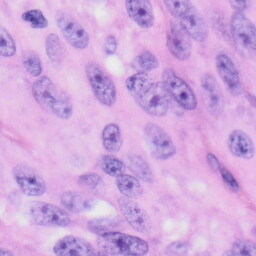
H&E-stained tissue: Skin